Field crop: tomato
Growth stage: 1
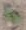
Species: solanum